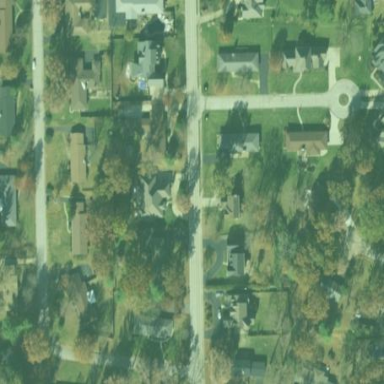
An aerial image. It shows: Residential area consisting of single-family homes.